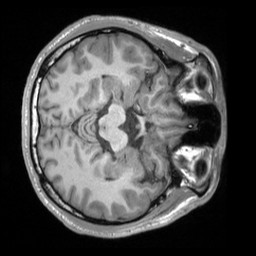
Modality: T1w
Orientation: axial
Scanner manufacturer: siemens
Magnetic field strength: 3 T
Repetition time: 2 s
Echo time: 0.0023 s